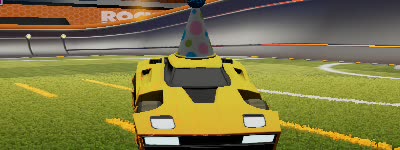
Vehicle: breakout